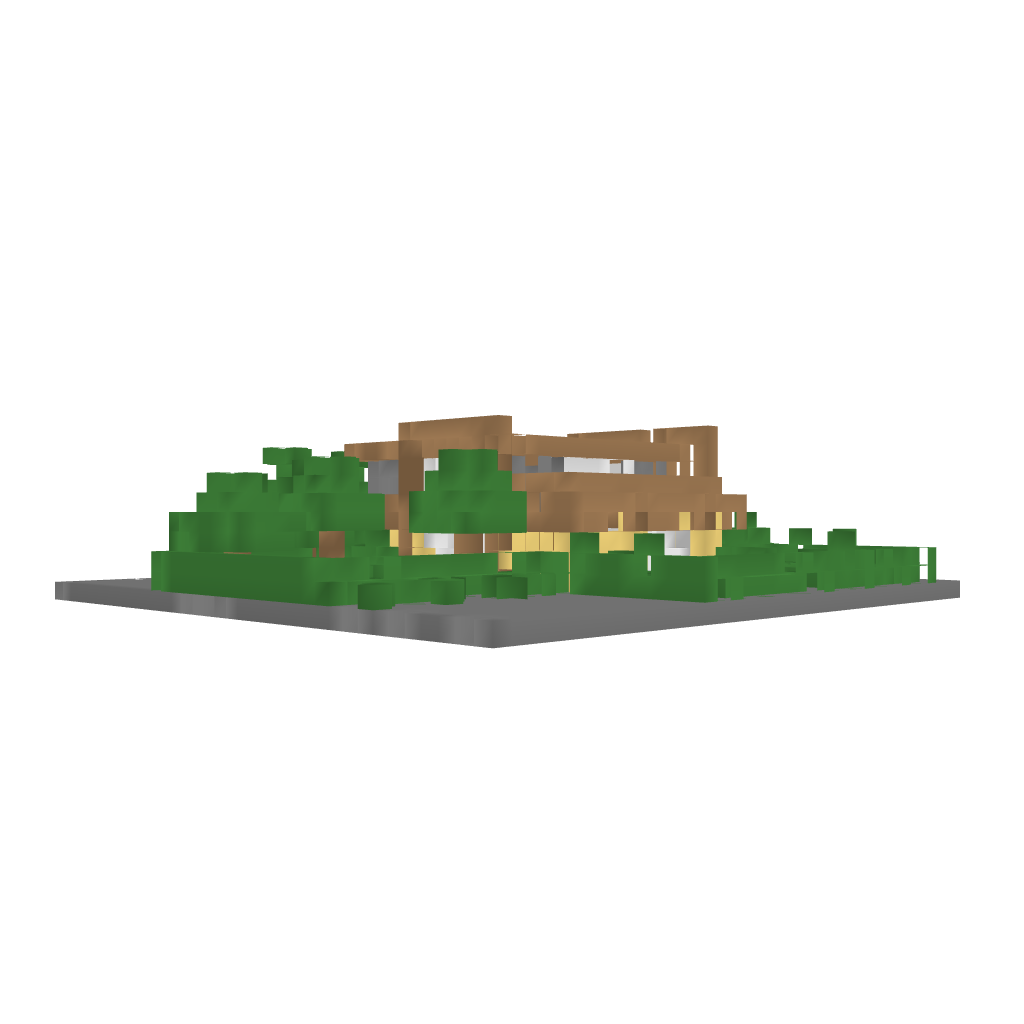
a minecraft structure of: _-Nature-_ | Modern Survival House | 1.7.2 bad low quality